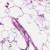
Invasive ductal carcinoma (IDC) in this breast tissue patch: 0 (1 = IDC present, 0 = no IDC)